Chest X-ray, PA view. Patient: 63 years old, sex M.
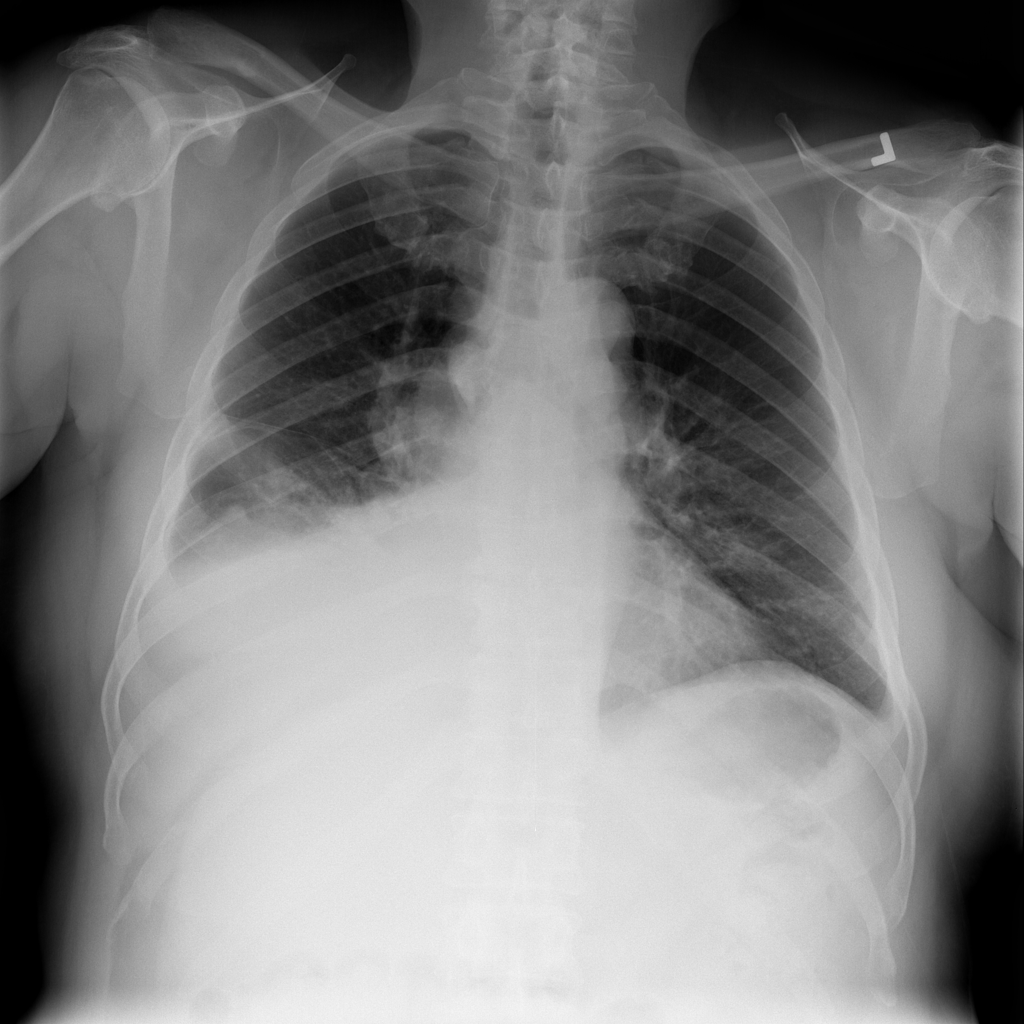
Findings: Atelectasis, Effusion, Infiltration, Mass, Nodule